Field crop: maize
Growth stage: 2
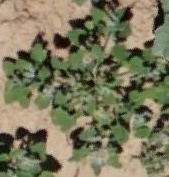
Species: chenopodium